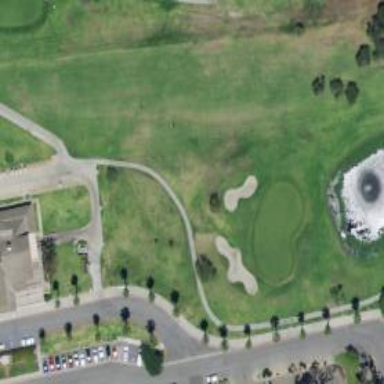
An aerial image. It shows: Golf cartpath that is also road path.